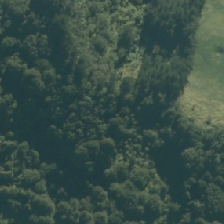
Land cover: indigenous_forest